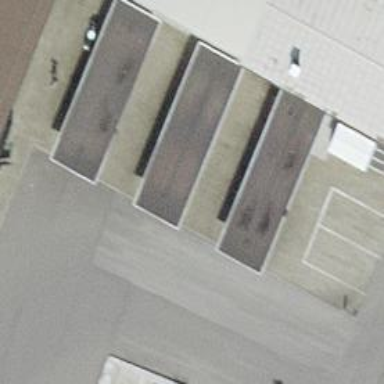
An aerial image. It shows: Bicycle parking area with stands available.